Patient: sex F, age 31
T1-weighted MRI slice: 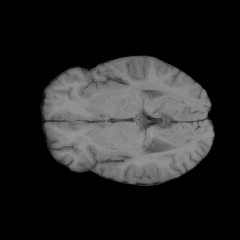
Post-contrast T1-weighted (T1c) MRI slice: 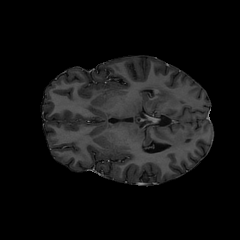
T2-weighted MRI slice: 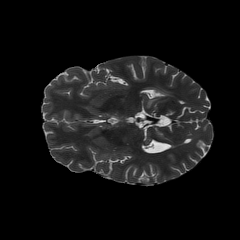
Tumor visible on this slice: yes
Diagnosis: Glioblastoma, IDH-wildtype
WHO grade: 4